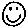
Label: smiley face